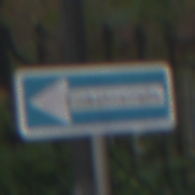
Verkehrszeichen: EinbahnstrasseLinksweisend
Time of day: MorningAfternoon
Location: Outdoor (Urban)
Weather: Overcast
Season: NotSpecified
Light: Natural